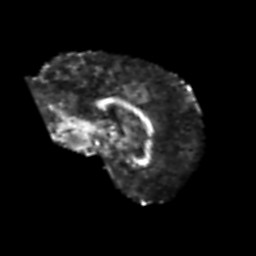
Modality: FA
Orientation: sagittal
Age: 66
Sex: female
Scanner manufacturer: siemens
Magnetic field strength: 3 T
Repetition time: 6.1 s
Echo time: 0.101 s